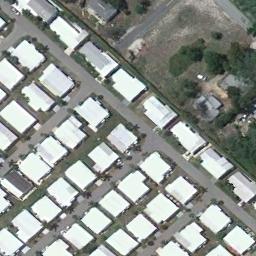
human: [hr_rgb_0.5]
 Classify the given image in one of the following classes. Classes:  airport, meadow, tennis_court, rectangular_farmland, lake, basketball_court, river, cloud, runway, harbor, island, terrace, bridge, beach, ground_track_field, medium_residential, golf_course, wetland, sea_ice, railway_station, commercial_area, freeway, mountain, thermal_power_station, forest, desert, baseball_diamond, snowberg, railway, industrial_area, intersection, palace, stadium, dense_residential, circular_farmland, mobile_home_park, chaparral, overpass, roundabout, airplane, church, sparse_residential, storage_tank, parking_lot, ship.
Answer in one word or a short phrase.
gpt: mobile_home_park